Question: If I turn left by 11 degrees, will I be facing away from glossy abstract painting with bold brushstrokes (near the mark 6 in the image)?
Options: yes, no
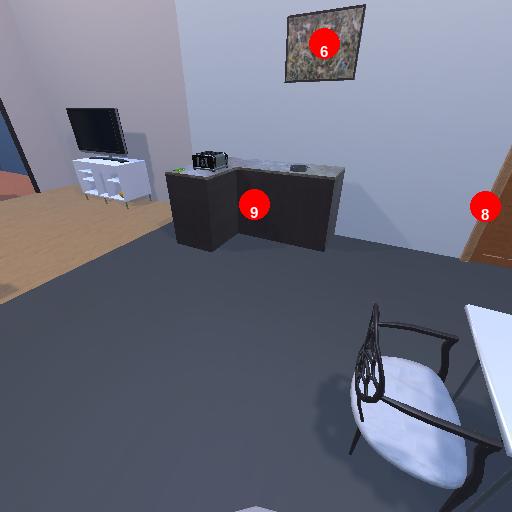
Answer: yes